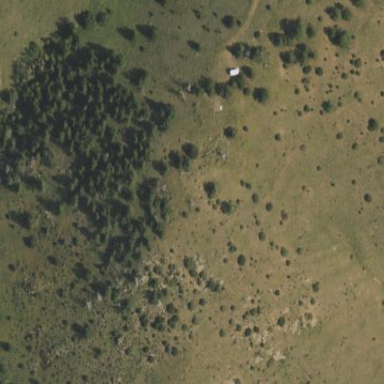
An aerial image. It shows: Evergreen needle-leaved woodland area covered with trees.